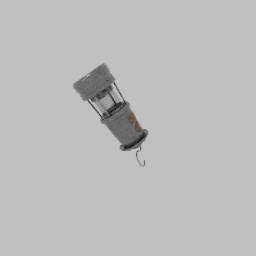
Label: lighting